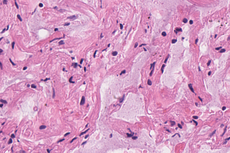
Tumor epithelial tissue: no
Tumor-associated stroma tissue: no
Normal tissue: yes